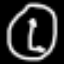
Label: clock